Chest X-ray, PA view. Patient: 66 years old, sex F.
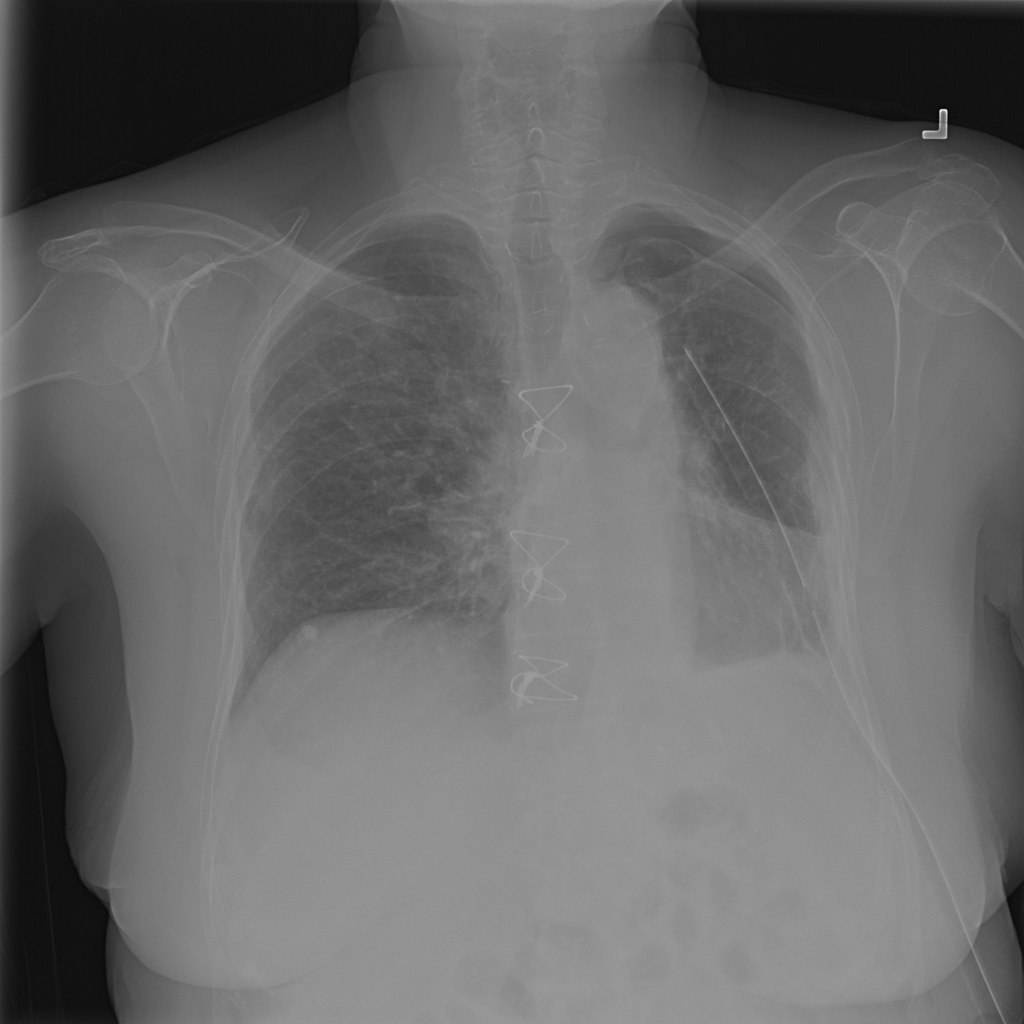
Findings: Pneumothorax